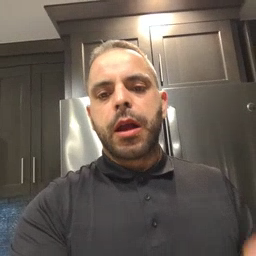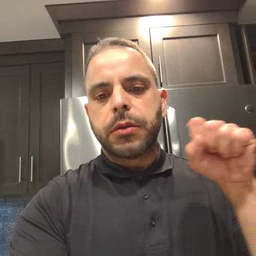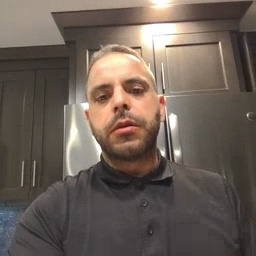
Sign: carrot